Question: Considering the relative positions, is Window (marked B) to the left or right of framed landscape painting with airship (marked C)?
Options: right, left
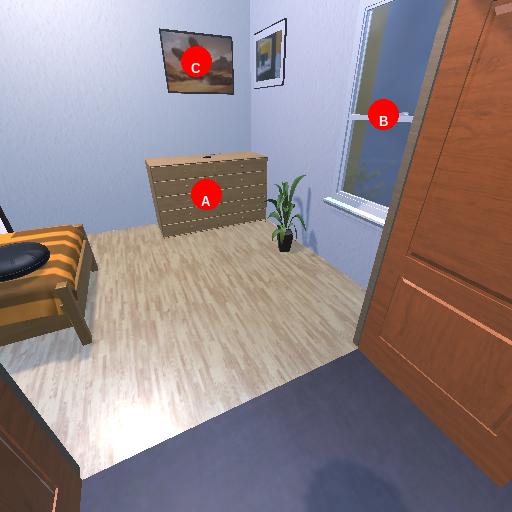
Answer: right